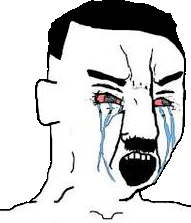
Label: 5_Poljak